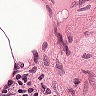
Metastatic tissue present: no